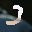
Label: 3